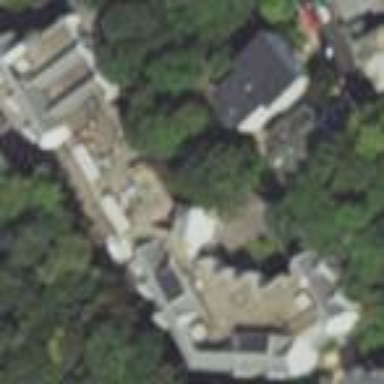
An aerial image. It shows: Hospital building.